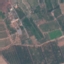
Land use / land cover class: PermanentCrop